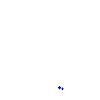
Particle: kaon